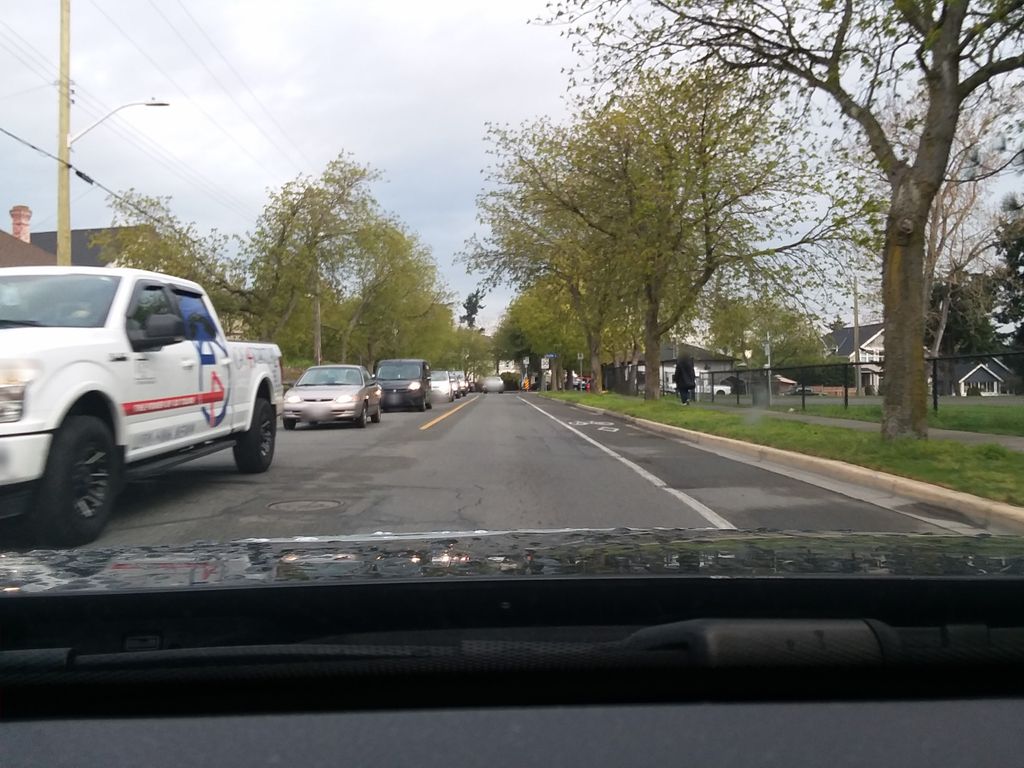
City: victoria